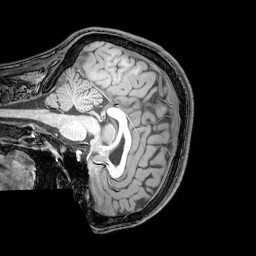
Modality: T1w
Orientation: sagittal
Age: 20
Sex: male
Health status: healthy
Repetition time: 0.081 s
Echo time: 0.037 s